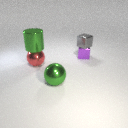
large red metal sphere to the left of small purple metal cube